Field crop: maize
Growth stage: 1
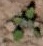
Species: chenopodium